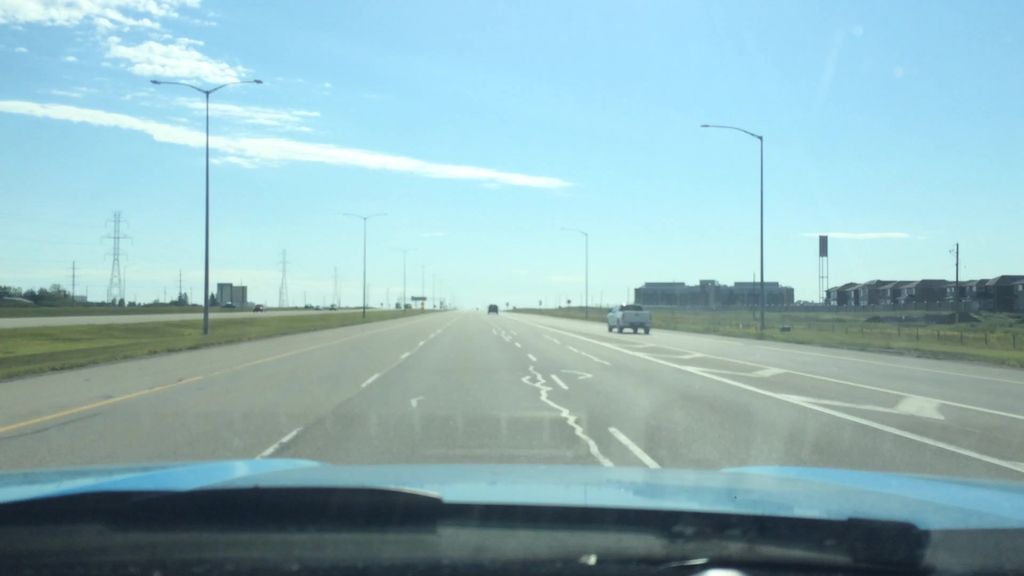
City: calgary